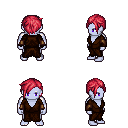
a pixel art fantasy rpg character, male body template, dark elf, purple skin, brown robe, magenta pants, ruby red pixie cut hairstyle, leather bracers, four views (front, back, left, right), 2x2 character sprite sheet, small pixel art, hard edges, no anti-aliasing